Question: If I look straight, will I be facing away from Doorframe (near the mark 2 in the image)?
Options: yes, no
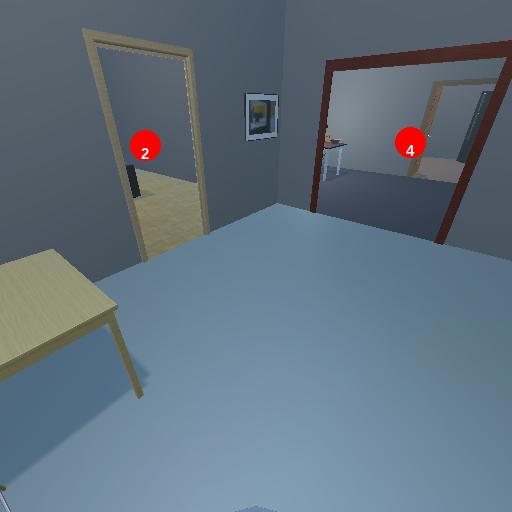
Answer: yes